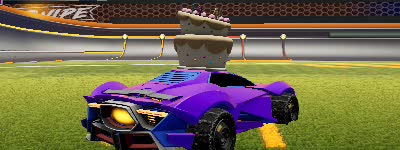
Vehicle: werewolf